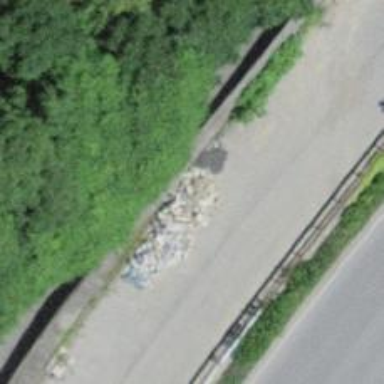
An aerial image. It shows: Retaining wall.